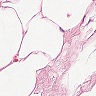
Metastatic tissue present: no